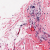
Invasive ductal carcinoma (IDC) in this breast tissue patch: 0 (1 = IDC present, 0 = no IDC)